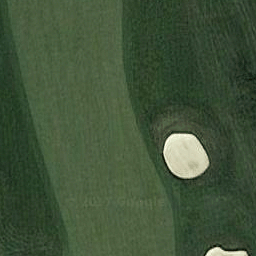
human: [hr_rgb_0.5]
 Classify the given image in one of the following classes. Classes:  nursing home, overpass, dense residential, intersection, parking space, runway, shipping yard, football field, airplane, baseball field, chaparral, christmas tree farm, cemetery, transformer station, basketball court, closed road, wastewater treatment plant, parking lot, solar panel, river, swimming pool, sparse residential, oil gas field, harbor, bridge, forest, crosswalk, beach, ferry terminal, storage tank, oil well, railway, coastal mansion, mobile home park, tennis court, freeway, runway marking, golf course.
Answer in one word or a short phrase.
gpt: golf course